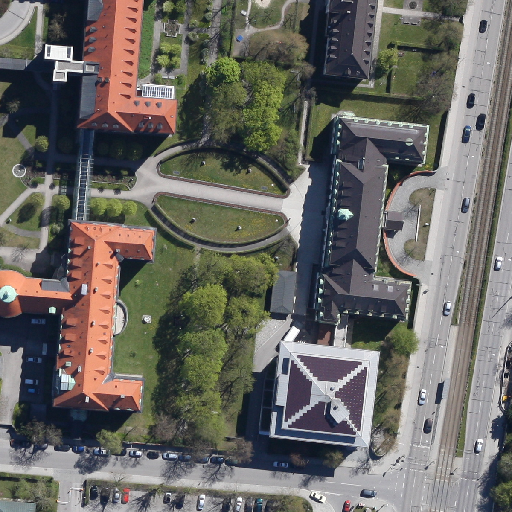
Referring expression: building along the road